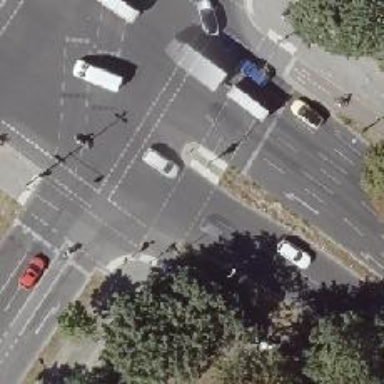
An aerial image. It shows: Road crossing with traffic signals.